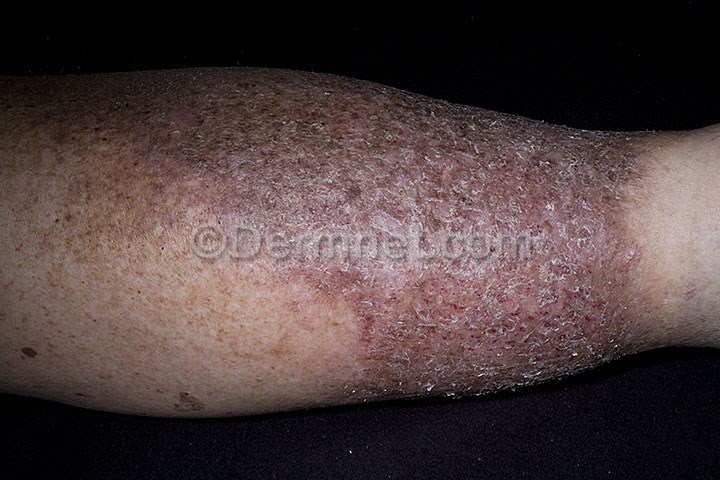
Disease: Eczema Photos